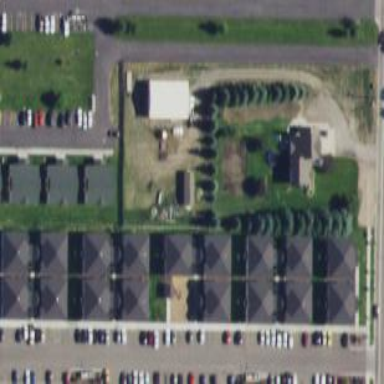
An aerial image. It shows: Asphalt parking area.